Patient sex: M
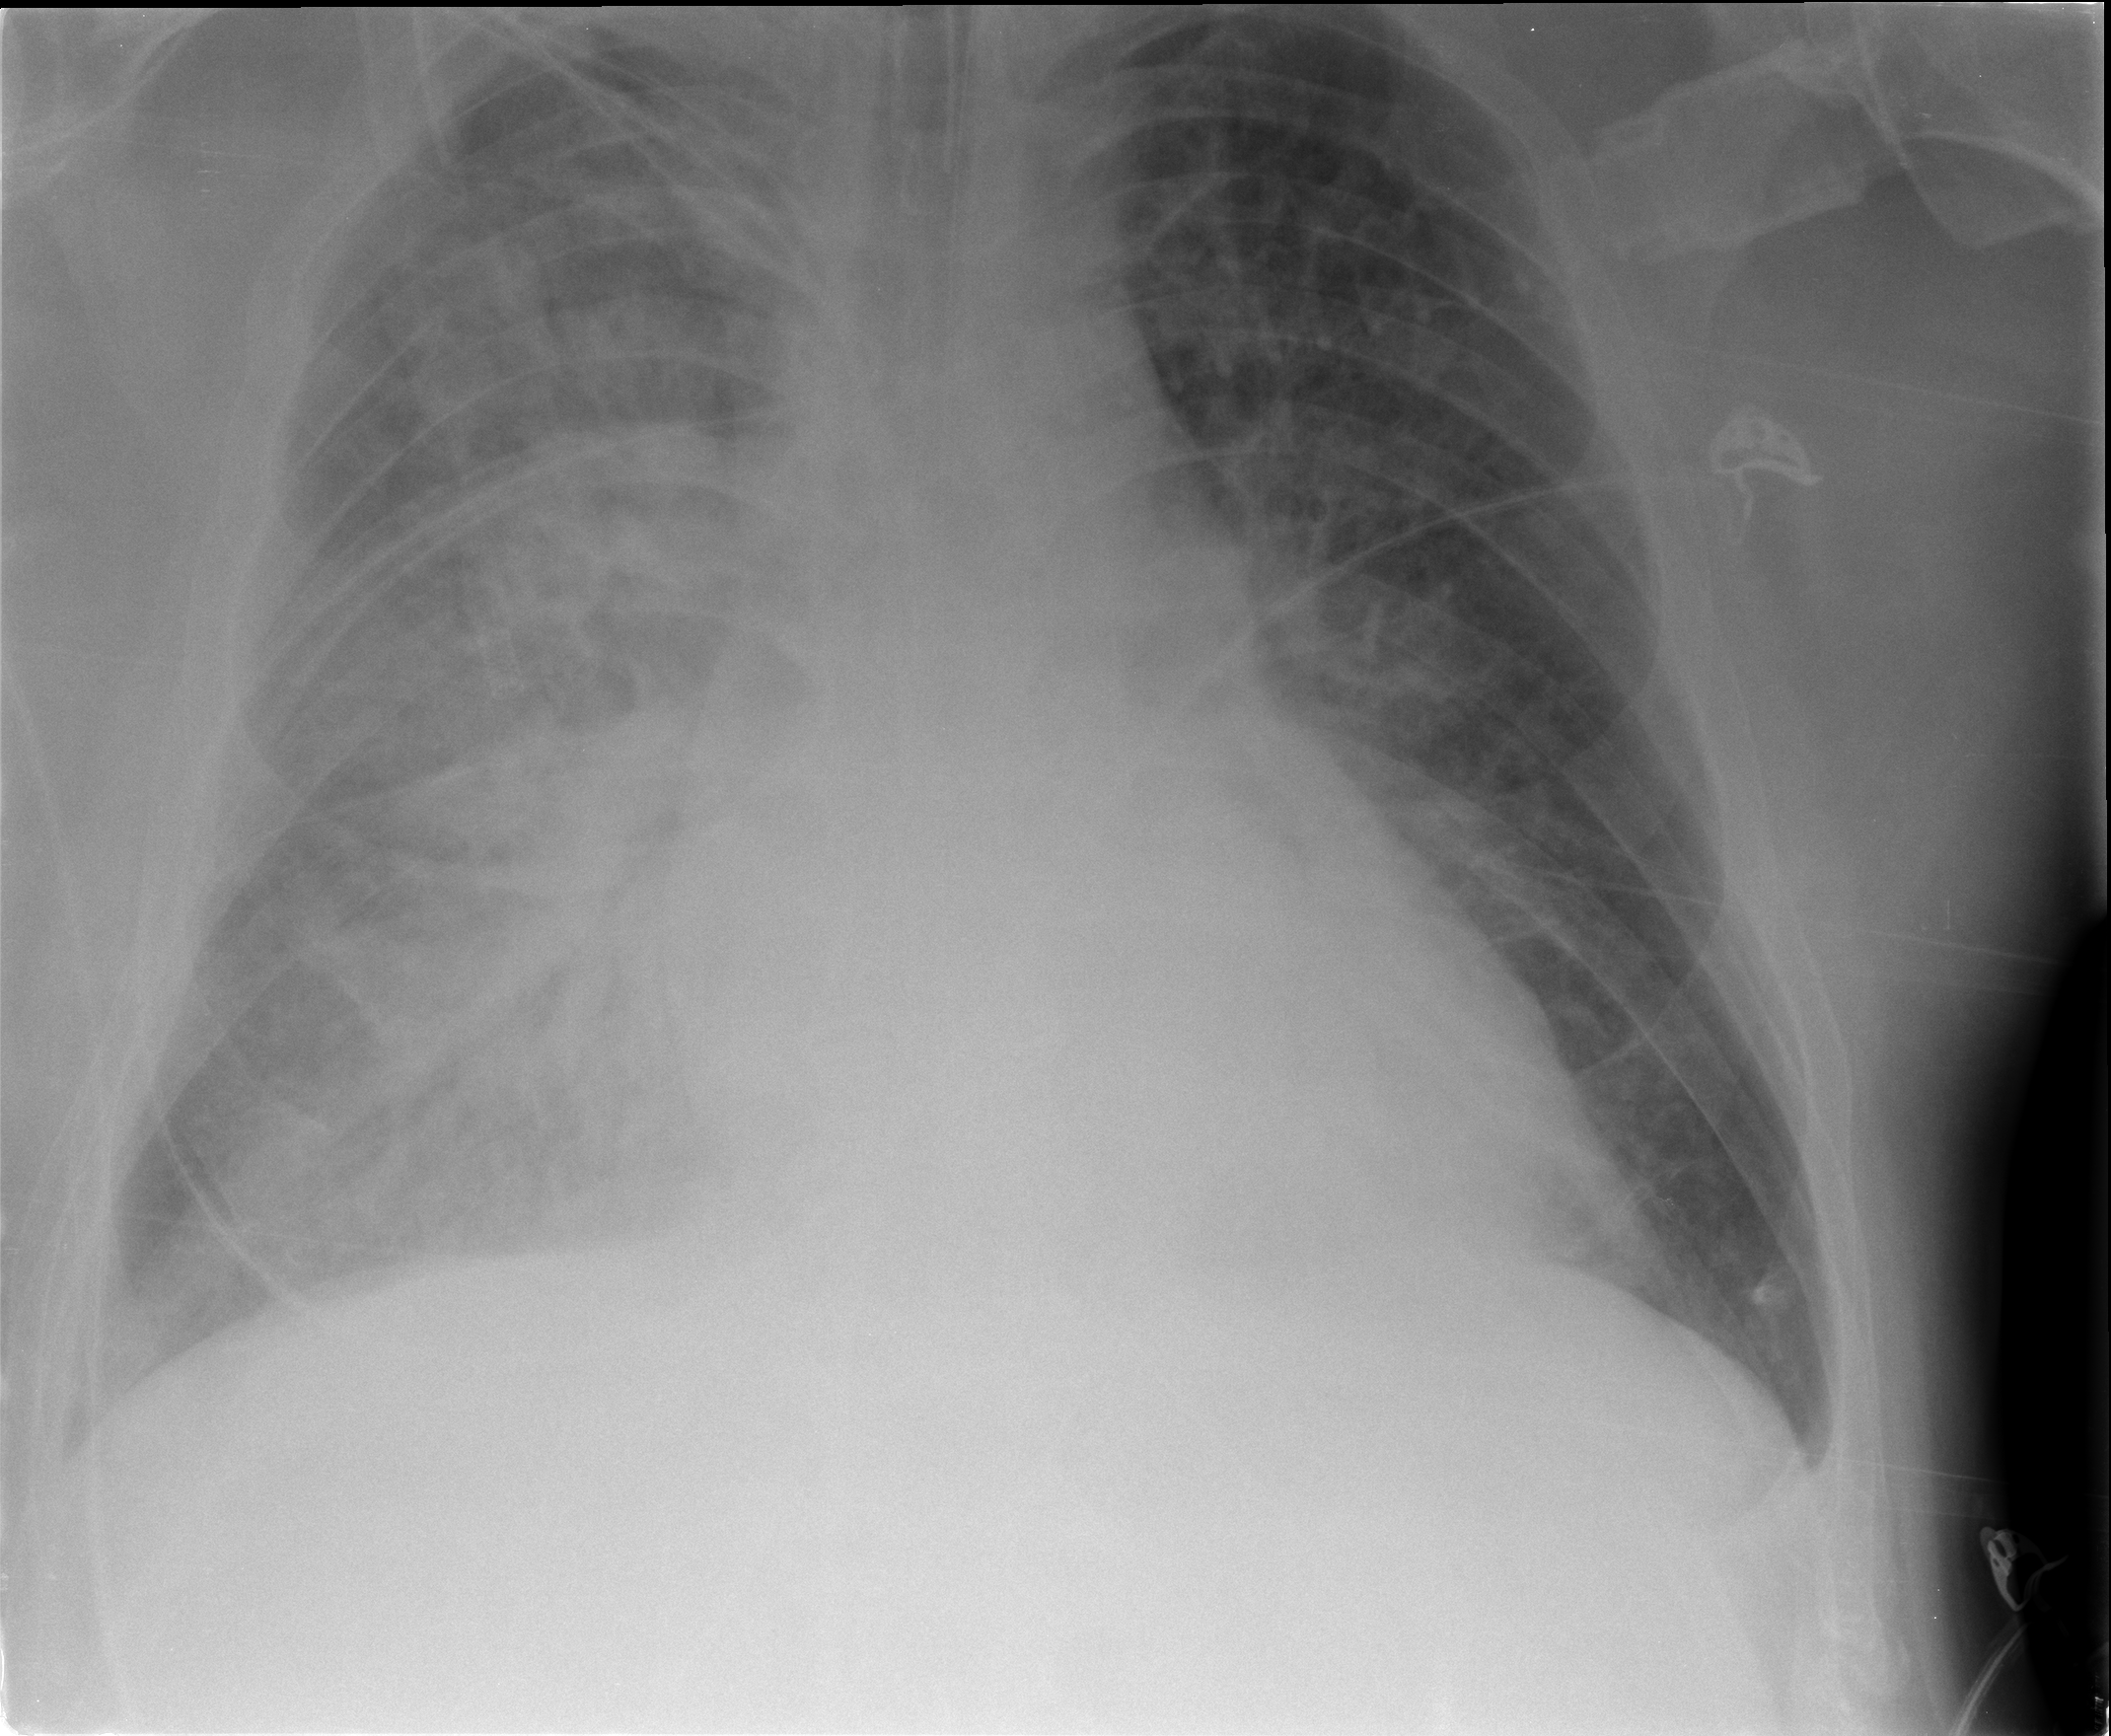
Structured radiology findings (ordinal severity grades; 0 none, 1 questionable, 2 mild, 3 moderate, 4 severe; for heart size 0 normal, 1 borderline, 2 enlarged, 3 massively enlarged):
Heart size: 2
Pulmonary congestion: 2
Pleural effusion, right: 1
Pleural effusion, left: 1
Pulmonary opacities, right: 4
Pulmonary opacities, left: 0
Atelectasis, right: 3
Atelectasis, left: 2